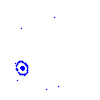
Particle: electron